Question: Given a description of the three-view drawing of a solid figure, find the maximum number of small cubes that the solid figure can be composed of when the three-view constraints are met.
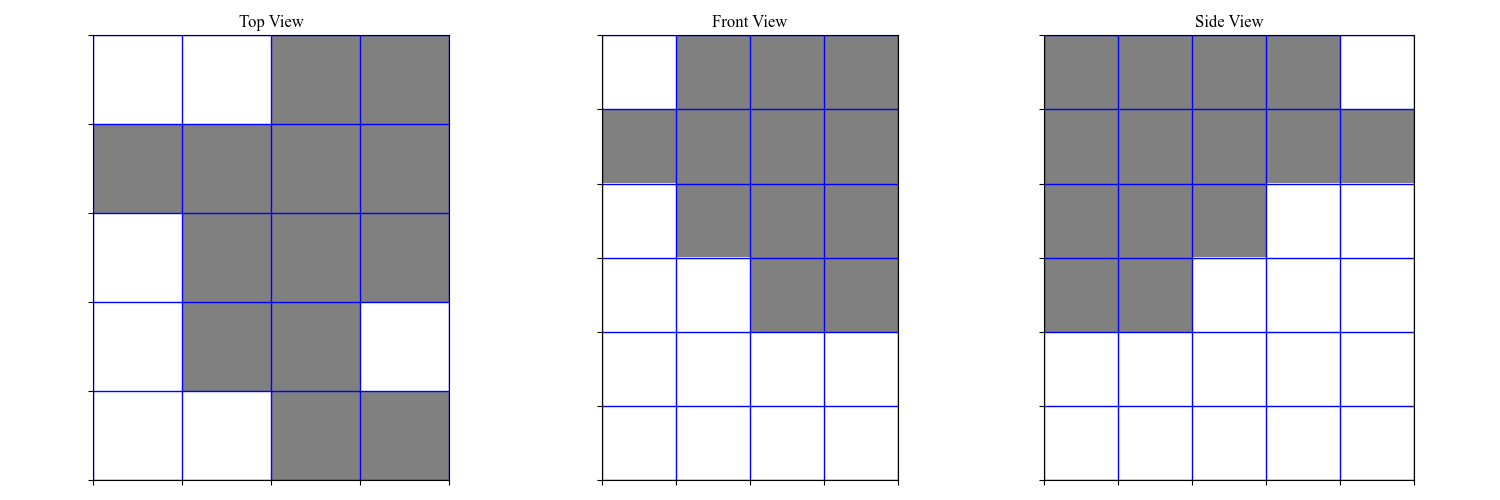
Answer: 35